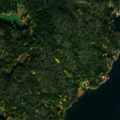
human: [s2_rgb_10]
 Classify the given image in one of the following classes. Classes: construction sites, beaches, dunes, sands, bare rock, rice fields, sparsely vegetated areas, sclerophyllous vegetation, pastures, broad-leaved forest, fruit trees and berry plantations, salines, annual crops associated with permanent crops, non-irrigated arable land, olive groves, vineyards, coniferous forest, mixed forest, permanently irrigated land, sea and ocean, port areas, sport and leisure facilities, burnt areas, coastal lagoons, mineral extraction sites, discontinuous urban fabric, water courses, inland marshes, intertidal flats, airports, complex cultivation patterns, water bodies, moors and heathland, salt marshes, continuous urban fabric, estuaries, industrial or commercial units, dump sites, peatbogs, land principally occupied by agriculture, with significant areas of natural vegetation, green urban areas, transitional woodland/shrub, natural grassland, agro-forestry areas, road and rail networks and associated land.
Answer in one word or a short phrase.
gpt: mixed forest, bare rock, sea and ocean